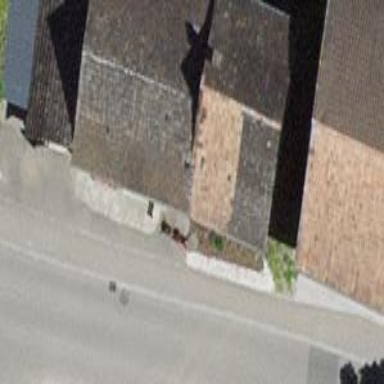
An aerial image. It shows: Simple and straightforward house.